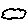
Label: cloud